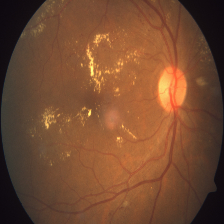
Diabetic retinopathy grade: Severe